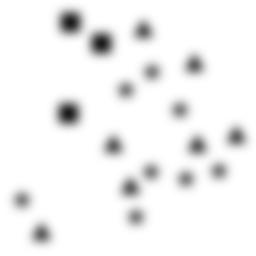
Squares: 3
Triangles: 7
Stars: 8
Total shapes: 18